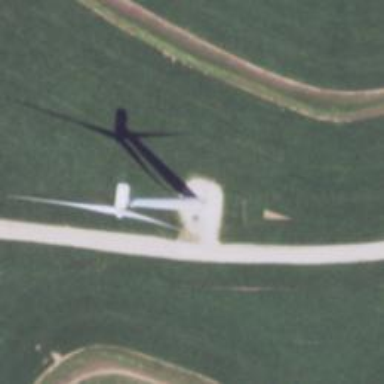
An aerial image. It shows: Wind generator using wind turbines of horizontal axis.